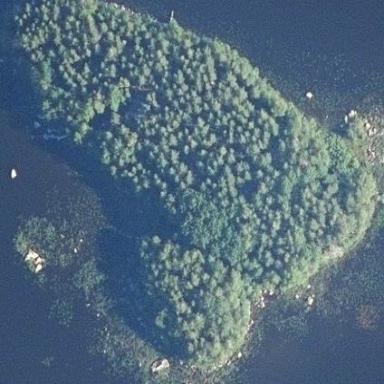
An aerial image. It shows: Islet surrounded by woodland.